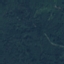
Land use / land cover: Forest